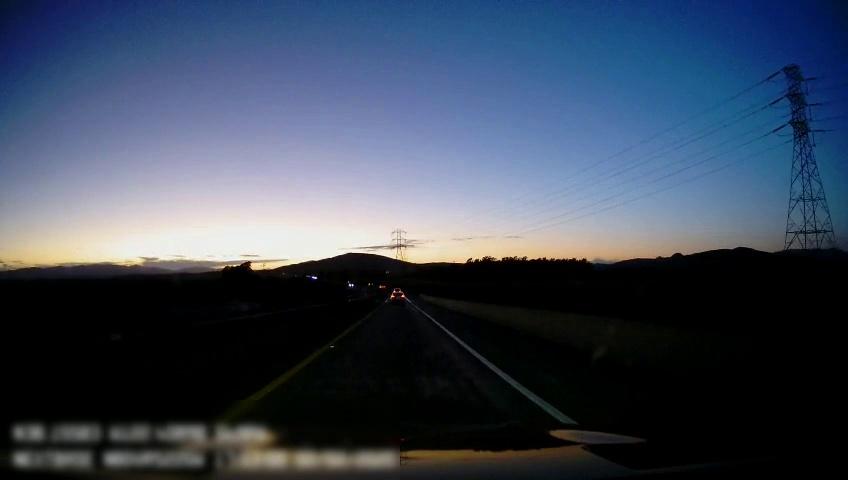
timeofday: Dusk/Dawn/Twilight
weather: Sunny
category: Drivable Space
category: Vehicles | Car
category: Lanes | Current Lane
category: Lanes | Current Lane